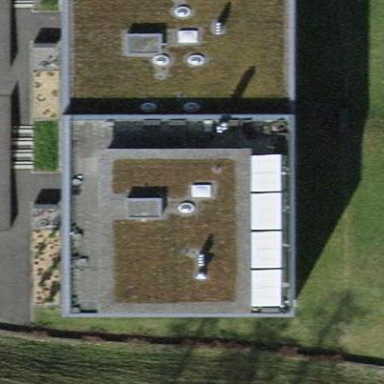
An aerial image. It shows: Apartment building with flat roof.